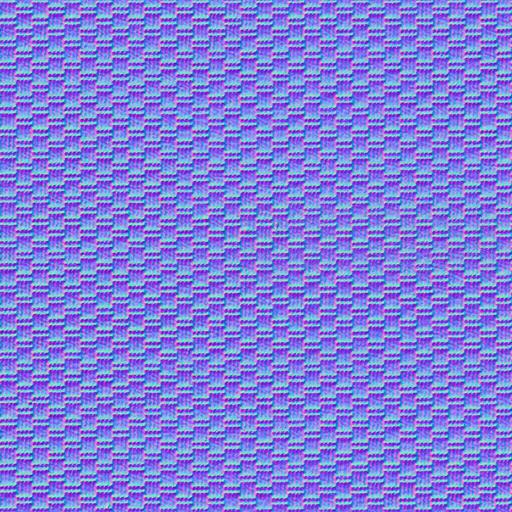
carpet fabric white woven